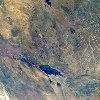
Label: land